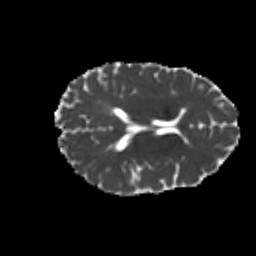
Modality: MD
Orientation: axial
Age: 23
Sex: female
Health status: healthy
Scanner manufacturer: philips
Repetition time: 7.388 s
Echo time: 0.08599 s